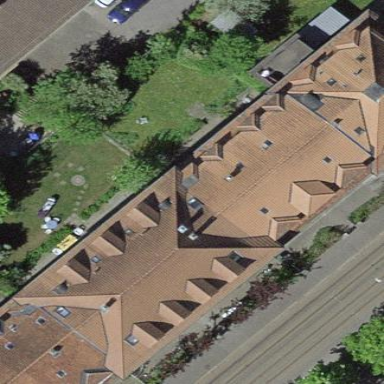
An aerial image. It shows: Apartments building with roof made of roof tiles.